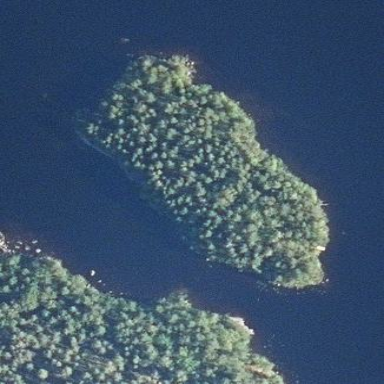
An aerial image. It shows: Islet.